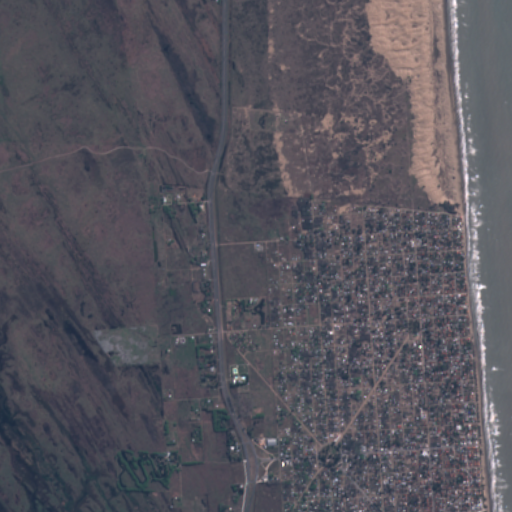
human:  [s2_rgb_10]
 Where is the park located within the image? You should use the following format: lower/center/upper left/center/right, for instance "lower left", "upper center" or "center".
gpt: The park is located in the lower right of the image.
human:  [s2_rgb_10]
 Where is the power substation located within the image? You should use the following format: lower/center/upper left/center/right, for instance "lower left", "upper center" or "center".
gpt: The power substation is located in the center of the image.
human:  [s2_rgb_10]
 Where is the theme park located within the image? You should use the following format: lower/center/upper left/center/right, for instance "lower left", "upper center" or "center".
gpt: The theme park is located in the lower right of the image.
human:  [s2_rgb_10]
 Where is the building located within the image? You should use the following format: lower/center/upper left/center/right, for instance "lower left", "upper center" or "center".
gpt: There is no building in the image.